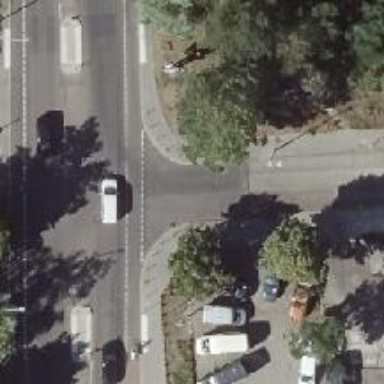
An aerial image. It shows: Service road with separate asphalt sidewalks on both sides.